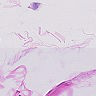
Metastatic tissue present: no